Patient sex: M
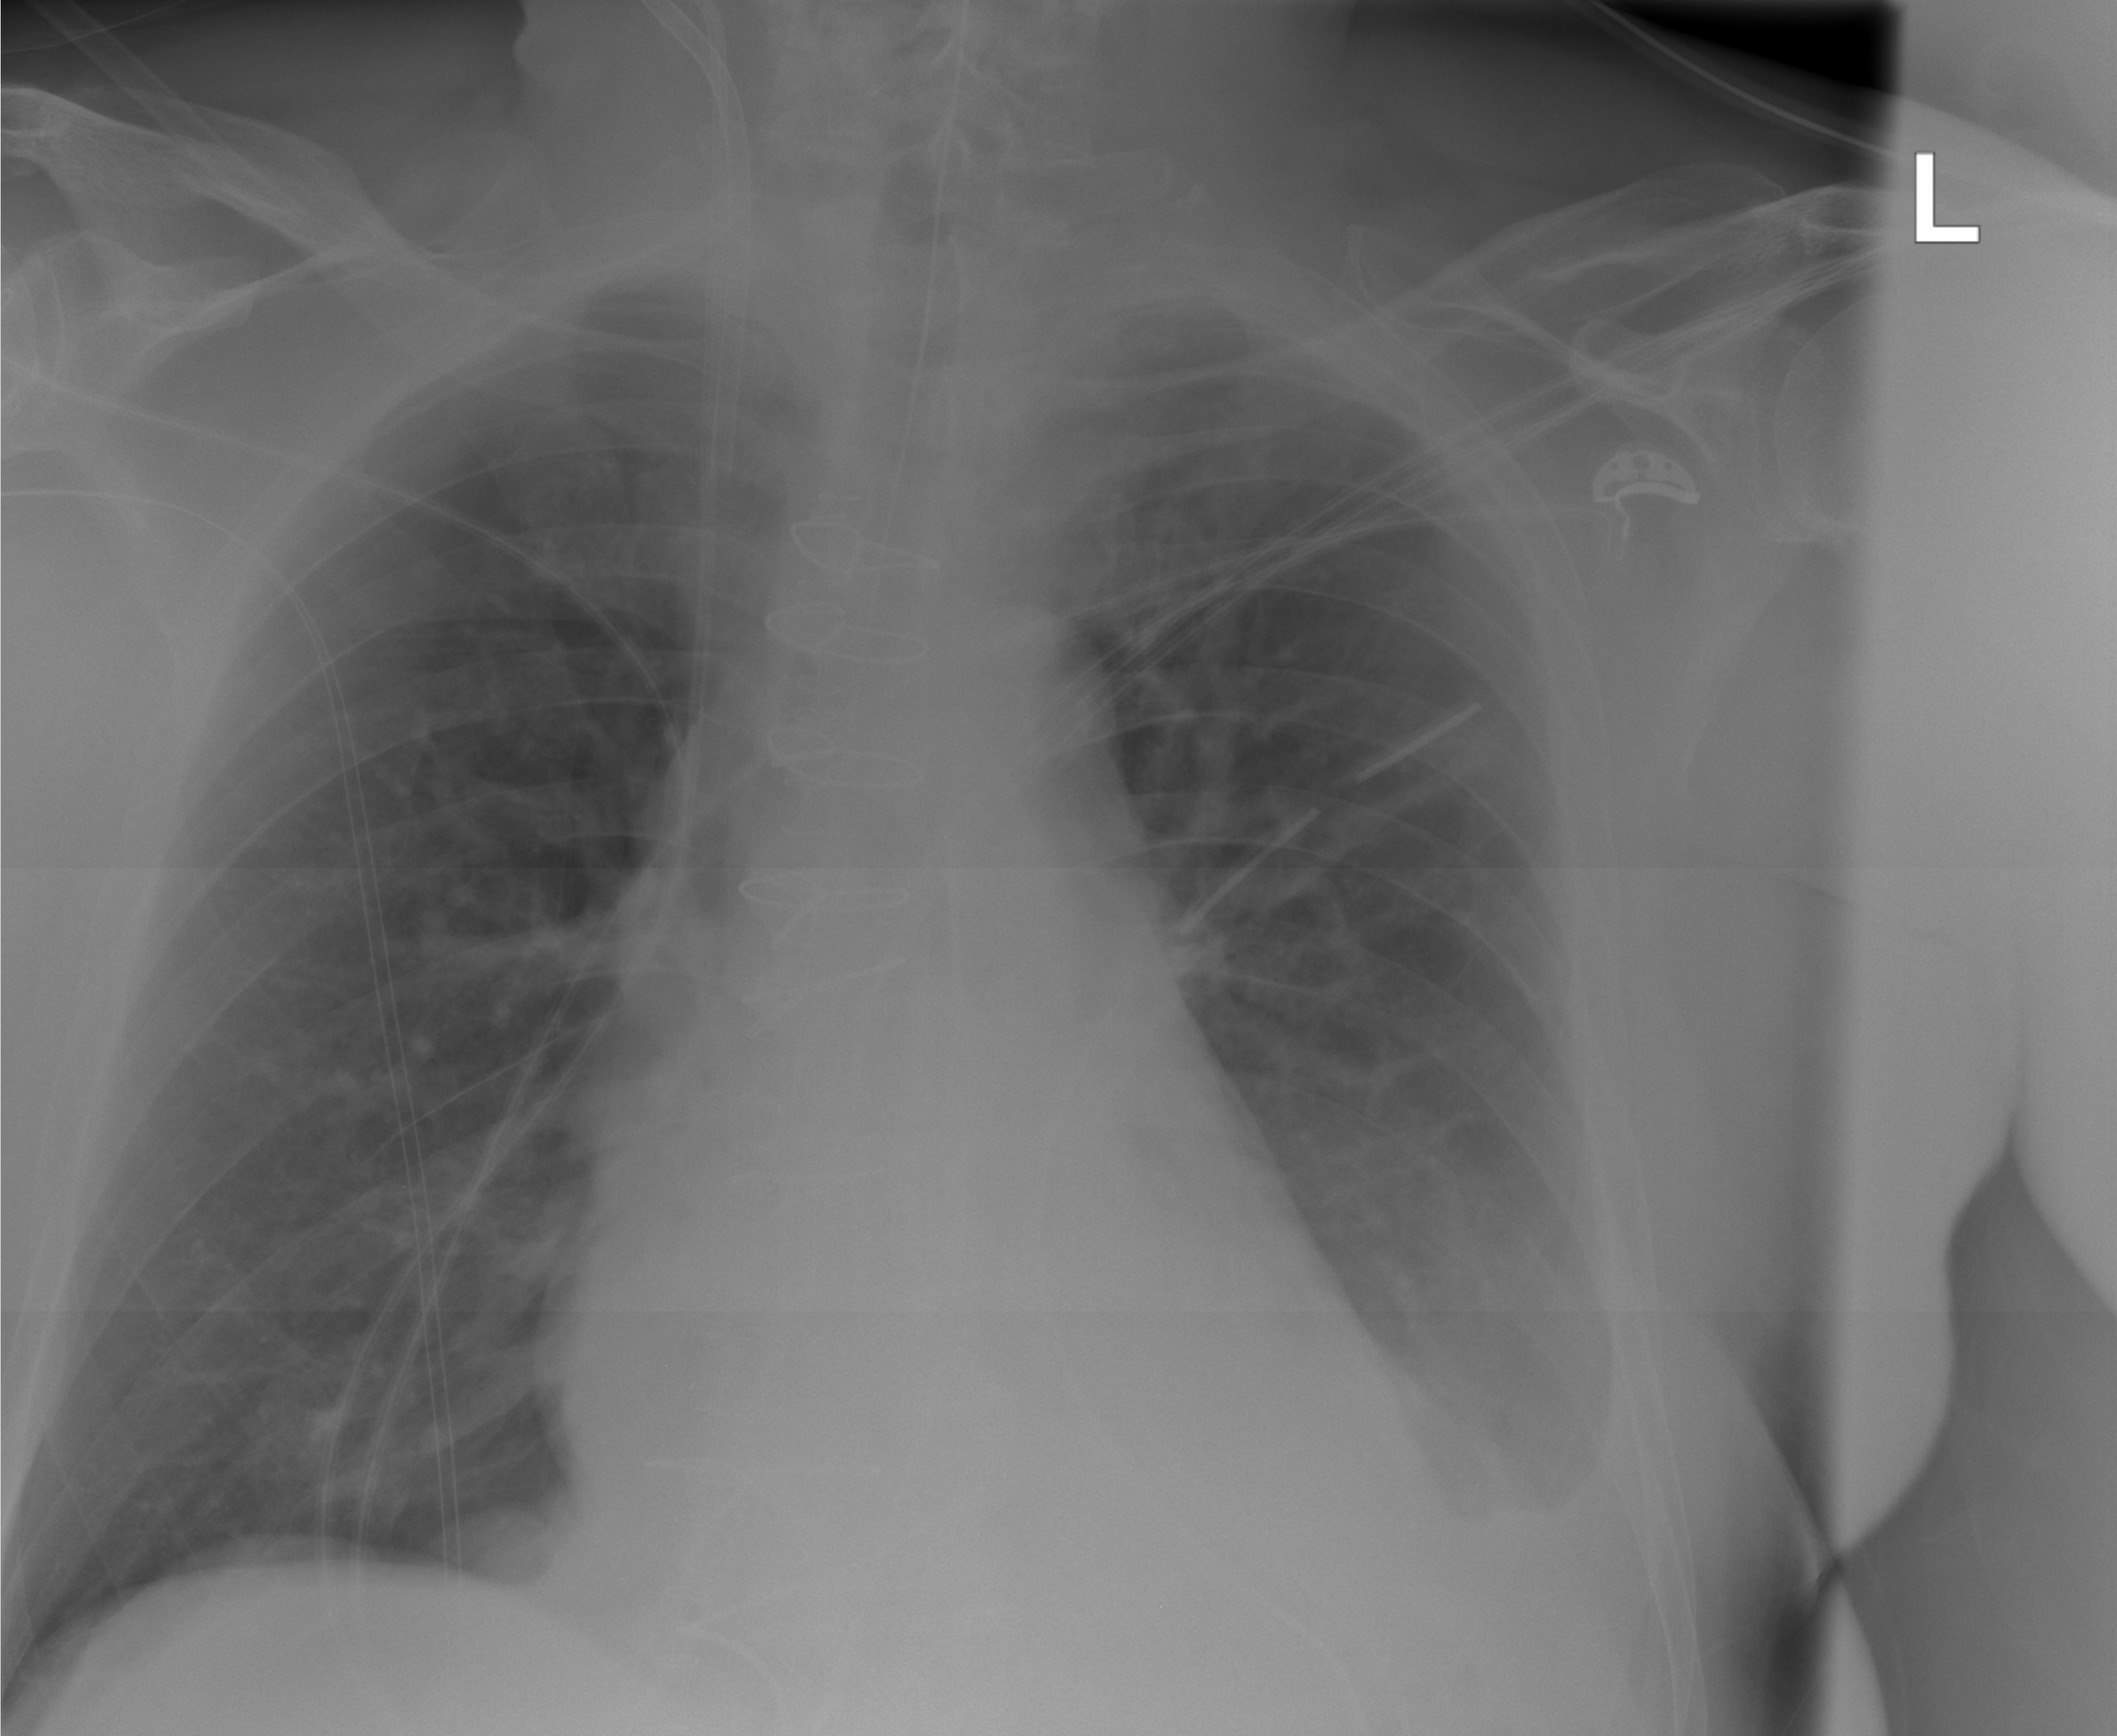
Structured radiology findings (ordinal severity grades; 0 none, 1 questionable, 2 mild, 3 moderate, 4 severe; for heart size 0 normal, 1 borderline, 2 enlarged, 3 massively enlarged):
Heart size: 1
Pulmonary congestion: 0
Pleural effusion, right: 0
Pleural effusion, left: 1
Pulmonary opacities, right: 0
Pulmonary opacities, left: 0
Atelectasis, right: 0
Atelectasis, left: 1